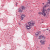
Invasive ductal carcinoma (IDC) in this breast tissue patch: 0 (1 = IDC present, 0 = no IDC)